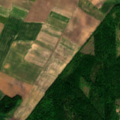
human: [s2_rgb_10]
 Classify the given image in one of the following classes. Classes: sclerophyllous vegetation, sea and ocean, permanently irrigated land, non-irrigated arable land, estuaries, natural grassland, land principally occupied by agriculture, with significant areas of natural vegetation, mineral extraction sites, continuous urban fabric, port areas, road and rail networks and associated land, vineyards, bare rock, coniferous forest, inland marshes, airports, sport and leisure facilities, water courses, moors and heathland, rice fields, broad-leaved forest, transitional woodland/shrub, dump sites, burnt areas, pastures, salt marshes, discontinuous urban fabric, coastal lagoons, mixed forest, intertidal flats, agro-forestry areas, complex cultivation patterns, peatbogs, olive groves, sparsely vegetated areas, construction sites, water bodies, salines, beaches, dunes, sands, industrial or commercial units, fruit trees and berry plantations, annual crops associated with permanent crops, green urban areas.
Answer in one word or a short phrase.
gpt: non-irrigated arable land, complex cultivation patterns, broad-leaved forest, transitional woodland/shrub